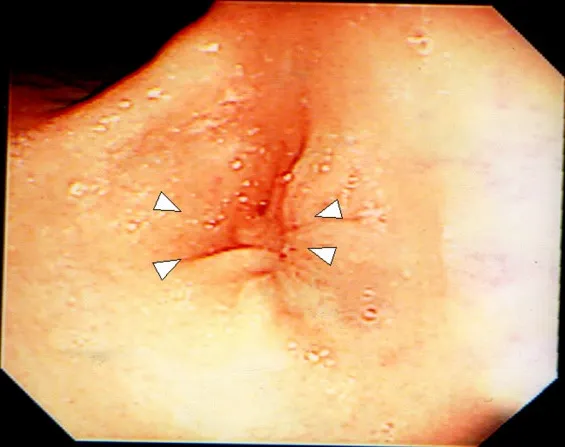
Endoscopic finding before surgery. Arrowheads indicate the strictured antrum with normal mucosa.
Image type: endoscopy (gi_endoscopy)